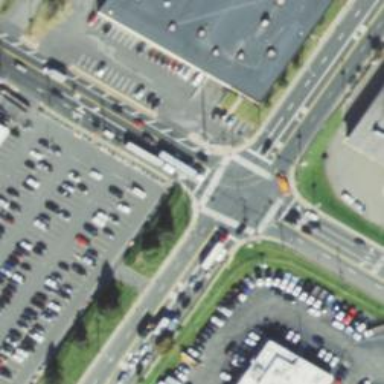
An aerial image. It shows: Marked crossing on the road.